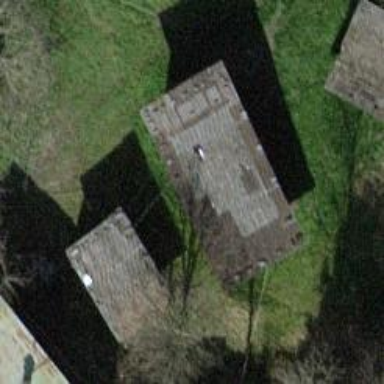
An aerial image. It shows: Shed.